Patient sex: M
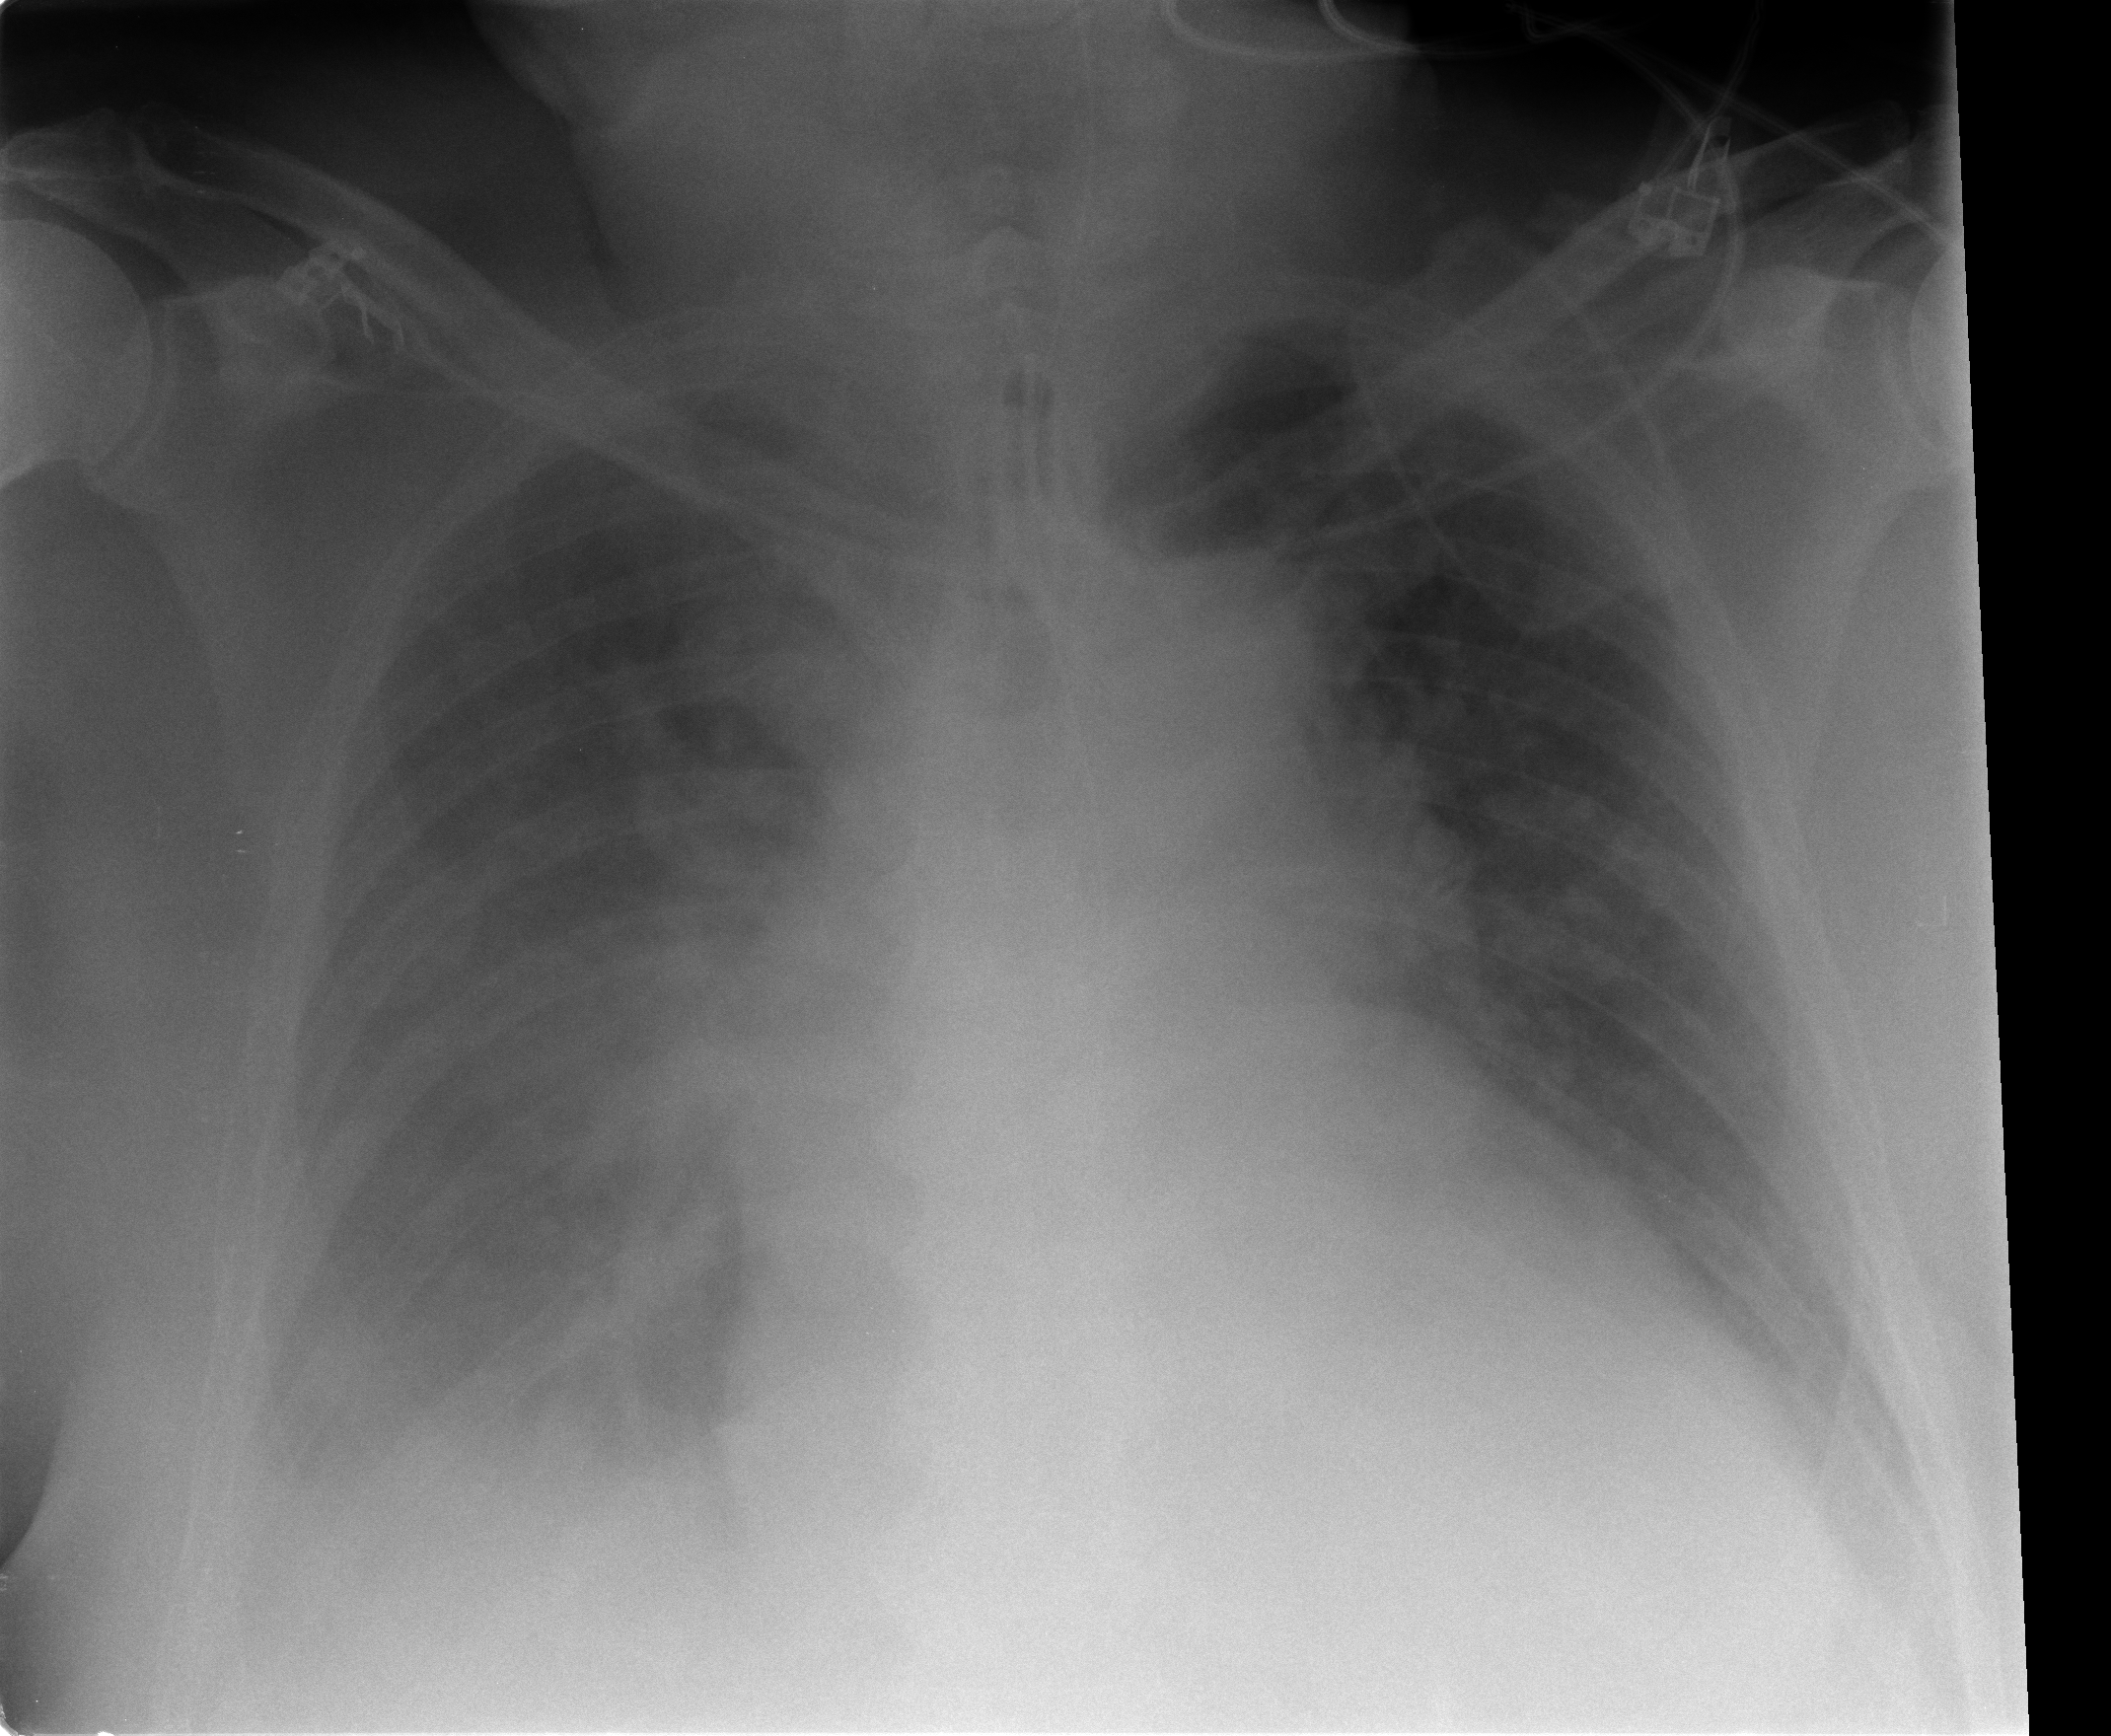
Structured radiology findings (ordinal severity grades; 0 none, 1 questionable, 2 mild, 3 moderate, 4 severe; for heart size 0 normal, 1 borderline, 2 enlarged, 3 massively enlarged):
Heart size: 3
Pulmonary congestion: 3
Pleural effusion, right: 3
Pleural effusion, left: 2
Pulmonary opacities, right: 2
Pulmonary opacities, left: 1
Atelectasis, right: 0
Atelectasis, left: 0